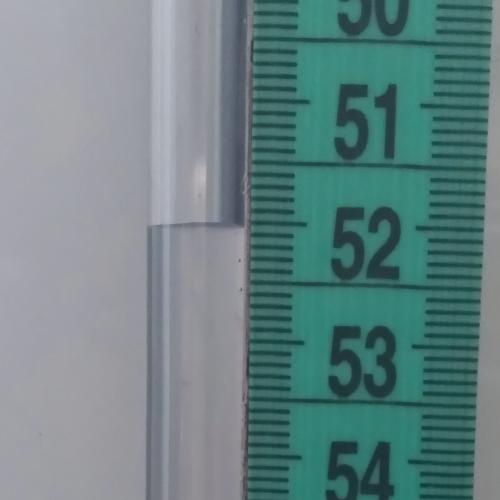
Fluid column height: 52.0 cm